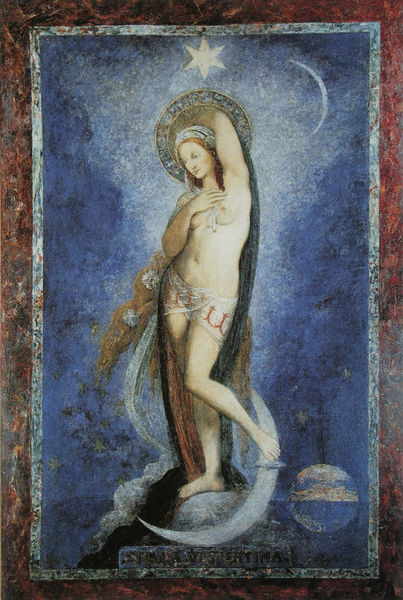
Titel: Stella matutina
Künstler: Georges Rouault
Standort: Avallon
Institution: Musée de l'Avallonais
Schlagwörter: akt, berg, blau, dunkel, felsen, fuß, haut, himmel, körper, lendenschurz, nackt, schatten, wolken, gelb, ocker, braun, brust, busen, frau, grau, haar, hell, hintergrund, licht, mund, nacht, schwarz, weiss, blick, rot, schleier, tuch, wolke, malerei, arm, arme, gesicht, rahmen, sockel, stehen, stein, erde, horizont, hügel, sonne, figur, gold, haare, locken, beine, bein, brüste, füße, fels, rand, jugendstil, inschrift, glanz, wandmalerei, stufe, bauch, gestalt, leuchten, mond, antike, lendentuch, stern, halbmond, mondsichel, sichel, sterne, allegorie, göttin, erdkugel, schein, heiligenschein, nimbus, venus, basis, madonna, globus, universum, artemis, diana, aureole, vollmond, planet, weltall, mod, all, selene, luna, leuchtet, inkanat, leibband, modsichel, sichelmond